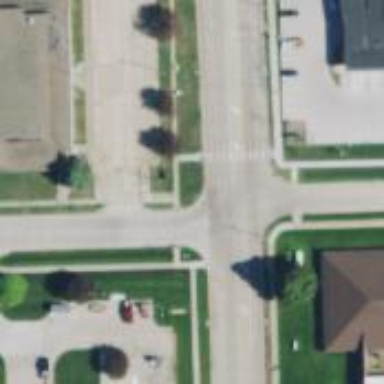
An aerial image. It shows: Marked road crossing.